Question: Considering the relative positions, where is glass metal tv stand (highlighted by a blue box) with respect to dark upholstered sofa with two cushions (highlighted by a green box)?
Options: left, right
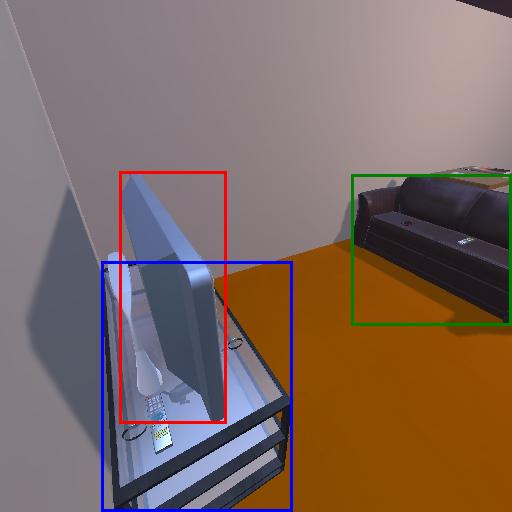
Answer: left